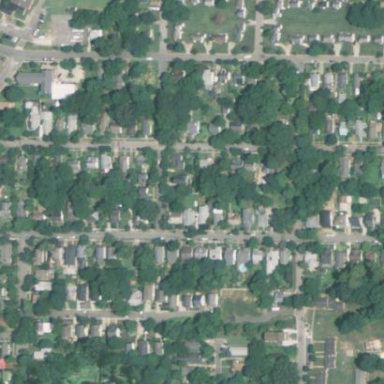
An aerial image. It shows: Residential area within neighborhood.